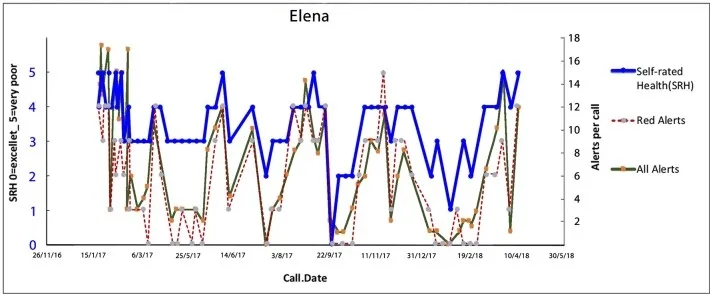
Elena's trajectory through illness triggered by financial crisis, legal issues, the social isolation of care for her children and managing her hospital treatments. Multiple trigging points in Elena's health (biopsychosocial) journey with subsequent acute admissions while in the MW service. Trajectories of overall health today [Self-Related Health' (SRH-0 excellent, 1 very good, 2 good, 3 fair, 4 poor, 5 very poor). Red alerts are those pertaining to medical illness symptoms and total alerts refer to both medical and all alerts relate to wider biopsychosocial issues including coping, self-care, social, and environmental issues].
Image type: pathology (immunostaining)